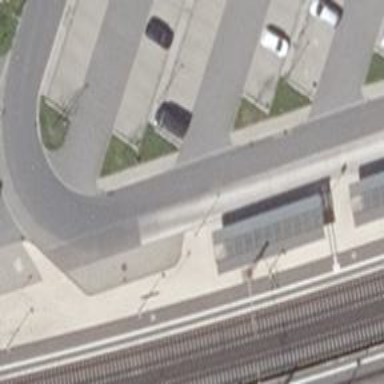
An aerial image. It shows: Taxi stand.